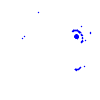
Particle: electron